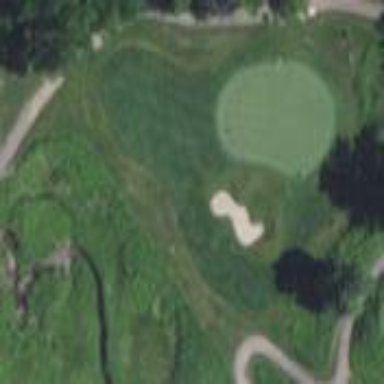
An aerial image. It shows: Rough grassy area used for golf.